Question: Given a description of the three-view drawing of a solid figure, find the maximum number of small cubes that the solid figure can be composed of when the three-view constraints are met.
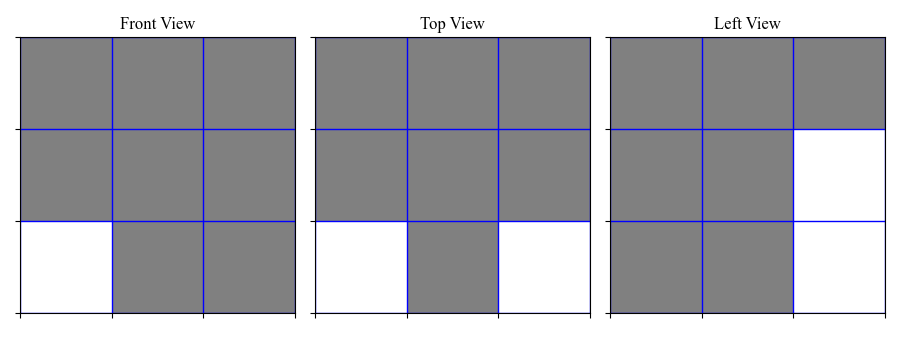
Answer: 17